Question: About JMeter Function Helper Dialog, It's a great tool, but some functions can't be executed using it when expecting variables to be available
<URL>}'

Also function <URL> gets a NullPointerException:
'''
2018-02-12 08:03:20,603 ERROR o.a.j.e.ClientJMeterEngine: Error calling function ${__split(a,a,)}
java.lang.UnsupportedOperationException: null
at org.apache.jmeter.threads.UnmodifiableJMeterVariables.put(UnmodifiableJMeterVariables.java:73) ~[ApacheJMeter_core.jar:4.0 r1823414]
at org.apache.jmeter.functions.SplitFunction.execute(SplitFunction.java:99) ~[ApacheJMeter_functions.jar:4.0 r1823414]
at org.apache.jmeter.engine.util.CompoundVariable.execute(CompoundVariable.java:137) ~[ApacheJMeter_core.jar:4.0 r1823414]
at org.apache.jmeter.engine.util.CompoundVariable.execute(CompoundVariable.java:112) ~[ApacheJMeter_core.jar:4.0 r1823414]
at org.apache.jmeter.functions.gui.FunctionHelper.actionPerformed(FunctionHelper.java:200) [ApacheJMeter_core.jar:4.0 r1823414]
at javax.swing.AbstractButton.fireActionPerformed(Unknown Source) [?:1.8.0_25]
at javax.swing.AbstractButton$Handler.actionPerformed(Unknown Source) [?:1.8.0_25]
at javax.swing.DefaultButtonModel.fireActionPerformed(Unknown Source) [?:1.8.0_25]
at javax.swing.DefaultButtonModel.setPressed(Unknown Source) [?:1.8.0_25]
at javax.swing.plaf.basic.BasicButtonListener.mouseReleased(Unknown Source) [?:1.8.0_25]
at java.awt.Component.processMouseEvent(Unknown Source) [?:1.8.0_25]
at javax.swing.JComponent.processMouseEvent(Unknown Source) [?:1.8.0_25]
at java.awt.Component.processEvent(Unknown Source) [?:1.8.0_25]
at java.awt.Container.processEvent(Unknown Source) [?:1.8.0_25]
at java.awt.Component.dispatchEventImpl(Unknown Source) [?:1.8.0_25]
at java.awt.Container.dispatchEventImpl(Unknown Source) [?:1.8.0_25]
at java.awt.Component.dispatchEvent(Unknown Source) [?:1.8.0_25]
at java.awt.LightweightDispatcher.retargetMouseEvent(Unknown Source) [?:1.8.0_25]
at java.awt.LightweightDispatcher.processMouseEvent(Unknown Source) [?:1.8.0_25]
at java.awt.LightweightDispatcher.dispatchEvent(Unknown Source) [?:1.8.0_25]
at java.awt.Container.dispatchEventImpl(Unknown Source) [?:1.8.0_25]
at java.awt.Window.dispatchEventImpl(Unknown Source) [?:1.8.0_25]
at java.awt.Component.dispatchEvent(Unknown Source) [?:1.8.0_25]
at java.awt.EventQueue.dispatchEventImpl(Unknown Source) [?:1.8.0_25]
at java.awt.EventQueue.access$400(Unknown Source) [?:1.8.0_25]
at java.awt.EventQueue$3.run(Unknown Source) [?:1.8.0_25]
at java.awt.EventQueue$3.run(Unknown Source) [?:1.8.0_25]
at java.security.AccessController.doPrivileged(Native Method) [?:1.8.0_25]
at java.security.ProtectionDomain$1.doIntersectionPrivilege(Unknown Source) [?:1.8.0_25]
at java.security.ProtectionDomain$1.doIntersectionPrivilege(Unknown Source) [?:1.8.0_25]
at java.awt.EventQueue$4.run(Unknown Source) [?:1.8.0_25]
at java.awt.EventQueue$4.run(Unknown Source) [?:1.8.0_25]
at java.security.AccessController.doPrivileged(Native Method) [?:1.8.0_25]
at java.security.ProtectionDomain$1.doIntersectionPrivilege(Unknown Source) [?:1.8.0_25]
at java.awt.EventQueue.dispatchEvent(Unknown Source) [?:1.8.0_25]
at java.awt.EventDispatchThread.pumpOneEventForFilters(Unknown Source) [?:1.8.0_25]
at java.awt.EventDispatchThread.pumpEventsForFilter(Unknown Source) [?:1.8.0_25]
at java.awt.EventDispatchThread.pumpEventsForHierarchy(Unknown Source) [?:1.8.0_25]
at java.awt.EventDispatchThread.pumpEvents(Unknown Source) [?:1.8.0_25]
at java.awt.EventDispatchThread.pumpEvents(Unknown Source) [?:1.8.0_25]
at java.awt.EventDispatchThread.run(Unknown Source) [?:1.8.0_25]
'''
Also new function <URL> from JMeter 4 gets a NullPointerException:
'''
2018-02-11 10:32:38,093 ERROR o.a.j.e.ClientJMeterEngine: Error calling function ${__isVarDefined(a)}
java.lang.NullPointerException: null
at org.apache.jmeter.functions.IsVarDefined.execute(IsVarDefined.java:53) ~[ApacheJMeter_functions.jar:4.0 r1823414]
at org.apache.jmeter.engine.util.CompoundVariable.execute(CompoundVariable.java:137) ~[ApacheJMeter_core.jar:4.0 r1823414]
at org.apache.jmeter.engine.util.CompoundVariable.execute(CompoundVariable.java:112) ~[ApacheJMeter_core.jar:4.0 r1823414]
at org.apache.jmeter.functions.gui.FunctionHelper.actionPerformed(FunctionHelper.java:200) [ApacheJMeter_core.jar:4.0 r1823414]
at javax.swing.AbstractButton.fireActionPerformed(Unknown Source) [?:1.8.0_25]
at javax.swing.AbstractButton$Handler.actionPerformed(Unknown Source) [?:1.8.0_25]
at javax.swing.DefaultButtonModel.fireActionPerformed(Unknown Source) [?:1.8.0_25]
at javax.swing.DefaultButtonModel.setPressed(Unknown Source) [?:1.8.0_25]
at javax.swing.plaf.basic.BasicButtonListener.mouseReleased(Unknown Source) [?:1.8.0_25]
at java.awt.Component.processMouseEvent(Unknown Source) [?:1.8.0_25]
at javax.swing.JComponent.processMouseEvent(Unknown Source) [?:1.8.0_25]
at java.awt.Component.processEvent(Unknown Source) [?:1.8.0_25]
at java.awt.Container.processEvent(Unknown Source) [?:1.8.0_25]
at java.awt.Component.dispatchEventImpl(Unknown Source) [?:1.8.0_25]
at java.awt.Container.dispatchEventImpl(Unknown Source) [?:1.8.0_25]
at java.awt.Component.dispatchEvent(Unknown Source) [?:1.8.0_25]
at java.awt.LightweightDispatcher.retargetMouseEvent(Unknown Source) [?:1.8.0_25]
at java.awt.LightweightDispatcher.processMouseEvent(Unknown Source) [?:1.8.0_25]
at java.awt.LightweightDispatcher.dispatchEvent(Unknown Source) [?:1.8.0_25]
at java.awt.Container.dispatchEventImpl(Unknown Source) [?:1.8.0_25]
at java.awt.Window.dispatchEventImpl(Unknown Source) [?:1.8.0_25]
at java.awt.Component.dispatchEvent(Unknown Source) [?:1.8.0_25]
at java.awt.EventQueue.dispatchEventImpl(Unknown Source) [?:1.8.0_25]
at java.awt.EventQueue.access$400(Unknown Source) [?:1.8.0_25]
at java.awt.EventQueue$3.run(Unknown Source) [?:1.8.0_25]
at java.awt.EventQueue$3.run(Unknown Source) [?:1.8.0_25]
at java.security.AccessController.doPrivileged(Native Method) [?:1.8.0_25]
at java.security.ProtectionDomain$1.doIntersectionPrivilege(Unknown Source) [?:1.8.0_25]
at java.security.ProtectionDomain$1.doIntersectionPrivilege(Unknown Source) [?:1.8.0_25]
at java.awt.EventQueue$4.run(Unknown Source) [?:1.8.0_25]
at java.awt.EventQueue$4.run(Unknown Source) [?:1.8.0_25]
at java.security.AccessController.doPrivileged(Native Method) [?:1.8.0_25]
'''
Should JMeter initialize variables in Function Helpers or is it irrelevant and therefore need to add a warning that it's unavailable without variable context?
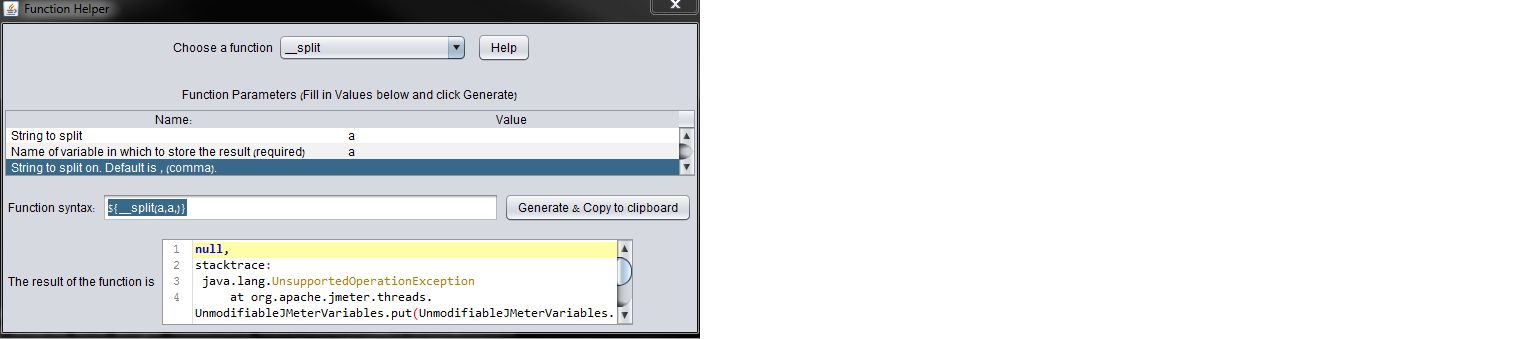
Answer: The functions that are usually not testable in Function Helper Dialog require some context:
- -
This is a limitation identified under following enhancement:
- <URL>
Feel free to contribute a patch if you have some idea, an example would be:
- -
This way any function could be testable.